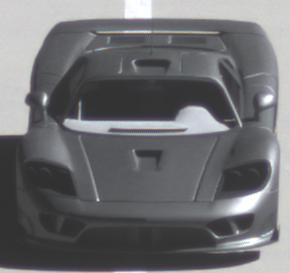
Make: Saleen
Model: S7
Detailed model: -
Model produced from: 2000
Model produced until: 2008
Doors: 2
Color: gray
Road condition: dry road
Daytime: morning or afternoon
Contrast: high contrast